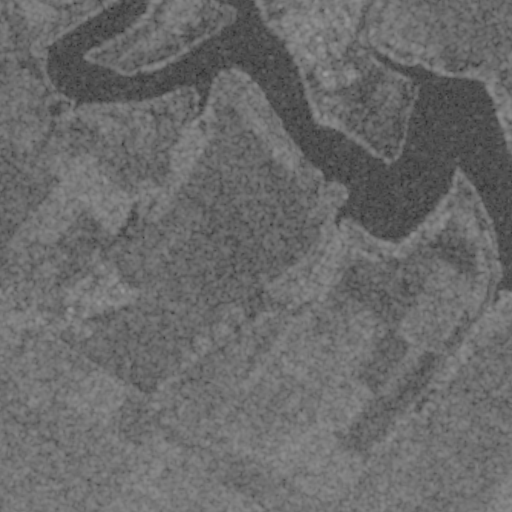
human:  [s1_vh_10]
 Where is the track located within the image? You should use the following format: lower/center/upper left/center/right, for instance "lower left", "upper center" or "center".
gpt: The track is located in the upper right of the image.
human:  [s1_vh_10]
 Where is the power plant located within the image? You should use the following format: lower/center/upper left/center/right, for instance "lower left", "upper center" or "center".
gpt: There is no power plant in the image.

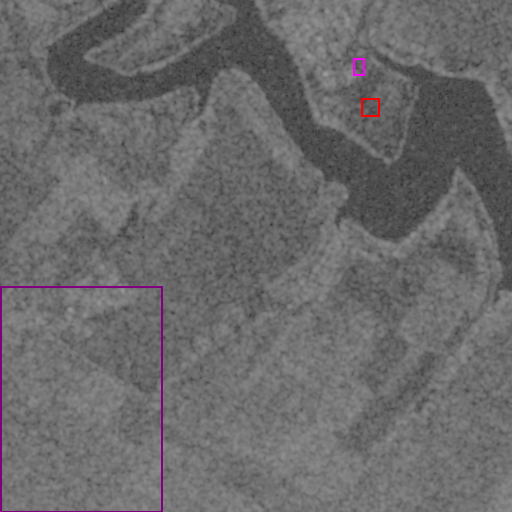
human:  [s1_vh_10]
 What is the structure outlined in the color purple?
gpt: The structure outlined in purple is a crop field.
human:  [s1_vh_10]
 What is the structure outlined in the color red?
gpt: The structure outlined in red is a park.
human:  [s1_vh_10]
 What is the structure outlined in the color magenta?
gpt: The structure outlined in magenta is a track.
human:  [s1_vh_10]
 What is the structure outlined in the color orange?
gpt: There is no orange outline.